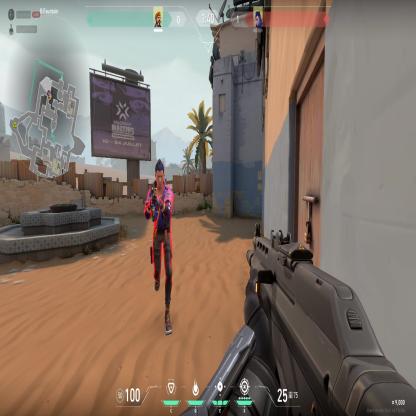
Label: enemy